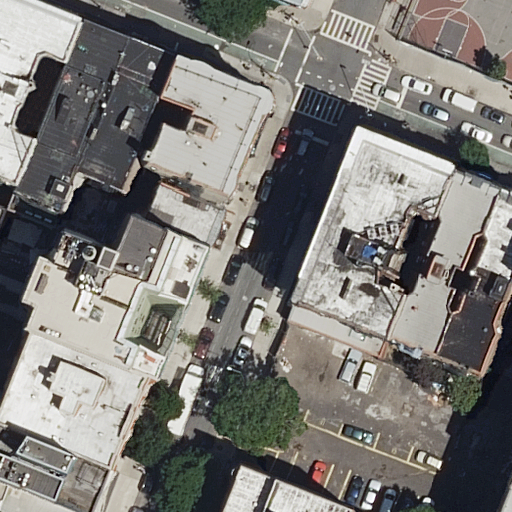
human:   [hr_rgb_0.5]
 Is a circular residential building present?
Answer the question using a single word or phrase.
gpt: no

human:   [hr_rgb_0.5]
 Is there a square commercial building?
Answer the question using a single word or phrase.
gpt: no

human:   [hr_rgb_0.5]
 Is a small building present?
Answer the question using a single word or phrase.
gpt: yes

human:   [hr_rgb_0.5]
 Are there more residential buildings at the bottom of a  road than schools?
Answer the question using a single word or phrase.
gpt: yes

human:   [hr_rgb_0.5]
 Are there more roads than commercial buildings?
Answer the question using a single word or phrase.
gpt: yes

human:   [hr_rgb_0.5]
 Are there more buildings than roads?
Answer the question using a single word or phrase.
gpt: yes

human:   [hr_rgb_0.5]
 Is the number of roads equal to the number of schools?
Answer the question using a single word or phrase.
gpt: no

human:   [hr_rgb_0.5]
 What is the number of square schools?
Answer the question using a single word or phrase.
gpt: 0

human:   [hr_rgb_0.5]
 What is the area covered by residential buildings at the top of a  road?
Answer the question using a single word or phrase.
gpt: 1781m2

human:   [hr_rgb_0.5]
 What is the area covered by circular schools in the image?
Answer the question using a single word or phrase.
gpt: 0m2

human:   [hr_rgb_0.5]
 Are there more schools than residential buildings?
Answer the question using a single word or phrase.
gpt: no

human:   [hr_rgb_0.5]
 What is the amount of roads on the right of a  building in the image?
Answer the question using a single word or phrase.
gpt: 2

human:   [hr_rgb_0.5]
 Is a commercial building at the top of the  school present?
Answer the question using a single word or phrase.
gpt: no

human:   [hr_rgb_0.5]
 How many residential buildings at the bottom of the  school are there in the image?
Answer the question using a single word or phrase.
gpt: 17

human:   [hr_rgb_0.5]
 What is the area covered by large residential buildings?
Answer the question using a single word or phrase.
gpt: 5263m2

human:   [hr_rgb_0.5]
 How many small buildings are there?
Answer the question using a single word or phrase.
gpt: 2

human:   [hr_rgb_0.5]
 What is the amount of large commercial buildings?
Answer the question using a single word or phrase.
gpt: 0

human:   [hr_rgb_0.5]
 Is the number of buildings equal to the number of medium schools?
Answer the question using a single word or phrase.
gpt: no

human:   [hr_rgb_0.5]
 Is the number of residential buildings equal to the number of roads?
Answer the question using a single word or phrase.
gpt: no

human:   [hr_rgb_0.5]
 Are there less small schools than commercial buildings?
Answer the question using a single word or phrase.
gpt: no

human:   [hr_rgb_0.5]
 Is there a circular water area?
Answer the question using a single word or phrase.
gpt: no

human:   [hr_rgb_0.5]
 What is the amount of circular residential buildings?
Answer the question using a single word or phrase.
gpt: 0

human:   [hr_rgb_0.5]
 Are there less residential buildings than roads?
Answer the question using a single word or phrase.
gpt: no

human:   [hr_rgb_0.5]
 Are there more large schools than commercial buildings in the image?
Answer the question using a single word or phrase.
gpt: yes

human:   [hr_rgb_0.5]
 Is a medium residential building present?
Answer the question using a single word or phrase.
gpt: yes

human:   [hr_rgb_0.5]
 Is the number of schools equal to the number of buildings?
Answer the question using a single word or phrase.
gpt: no

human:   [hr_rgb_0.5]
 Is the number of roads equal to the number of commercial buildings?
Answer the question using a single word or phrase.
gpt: no

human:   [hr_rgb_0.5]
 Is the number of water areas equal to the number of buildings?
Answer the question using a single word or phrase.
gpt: no

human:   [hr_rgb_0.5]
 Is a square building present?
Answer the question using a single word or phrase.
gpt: no

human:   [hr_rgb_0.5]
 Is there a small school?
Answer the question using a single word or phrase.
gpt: no

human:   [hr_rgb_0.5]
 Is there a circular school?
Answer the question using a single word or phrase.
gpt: no

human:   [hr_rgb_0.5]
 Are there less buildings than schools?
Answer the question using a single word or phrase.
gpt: no

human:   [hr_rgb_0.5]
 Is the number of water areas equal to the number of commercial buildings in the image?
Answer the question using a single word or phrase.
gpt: yes

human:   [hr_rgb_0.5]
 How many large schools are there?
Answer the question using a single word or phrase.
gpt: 1

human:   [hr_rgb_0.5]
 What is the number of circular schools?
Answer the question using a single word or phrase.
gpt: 0

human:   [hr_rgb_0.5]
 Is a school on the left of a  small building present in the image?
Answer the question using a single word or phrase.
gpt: no